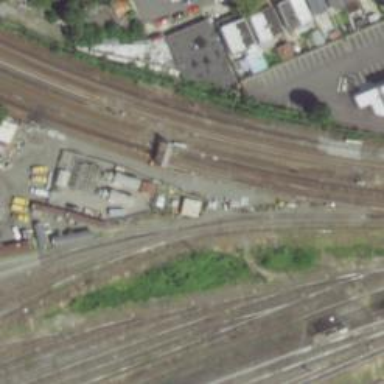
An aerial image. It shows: Railway yard in service.